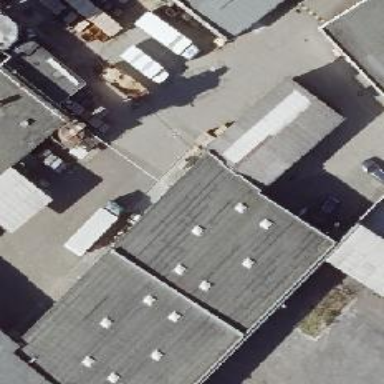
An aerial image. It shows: Commercial building.